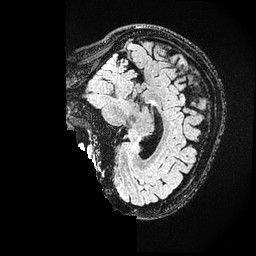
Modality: FLAIR
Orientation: sagittal
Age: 55
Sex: female
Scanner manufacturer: ge
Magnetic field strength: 3 T
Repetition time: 4.802 s
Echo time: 0.1171 s